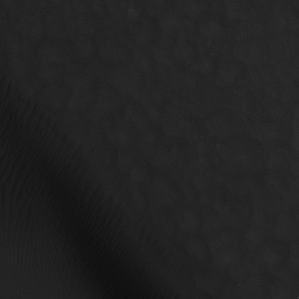
Label: non_frost